Field crop: maize
Growth stage: 2
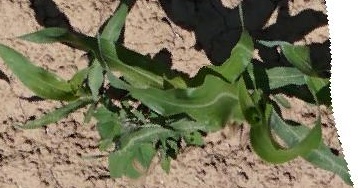
Species: maize